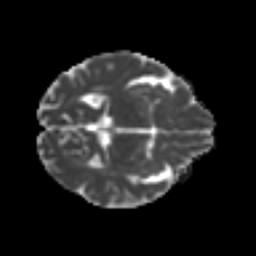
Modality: MD
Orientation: axial
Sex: female
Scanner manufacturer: ge
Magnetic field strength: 3 T
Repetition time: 7 s
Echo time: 0.08 s